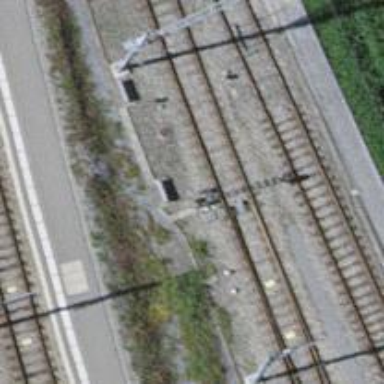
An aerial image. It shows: Railway switch.